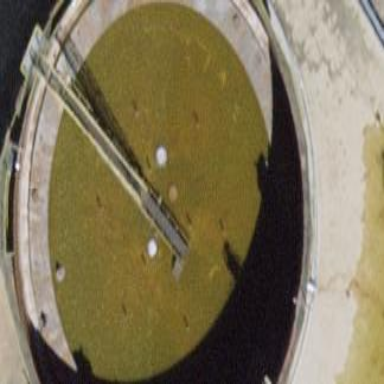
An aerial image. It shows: Storage tank that is man-made.